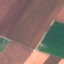
Land use / land cover: AnnualCrop